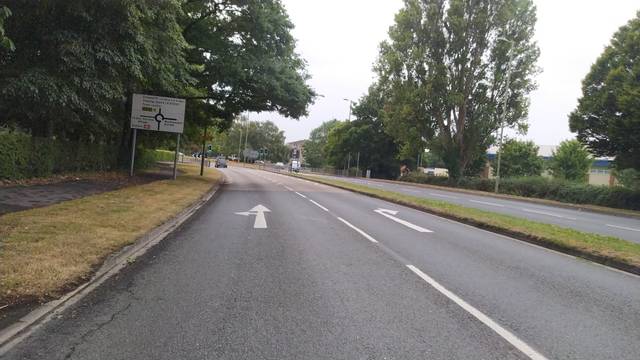
Region: United Kingdom
Coordinates: 50.858, -0.9851